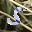
Label: 5